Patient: sex M, age 24
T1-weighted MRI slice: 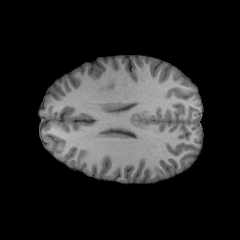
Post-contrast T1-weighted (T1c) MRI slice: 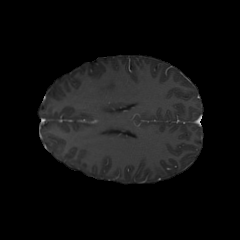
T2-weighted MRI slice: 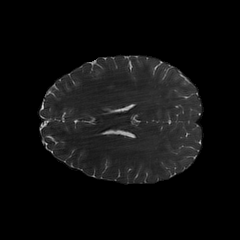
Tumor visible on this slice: yes
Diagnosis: Astrocytoma, IDH-mutant
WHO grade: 2